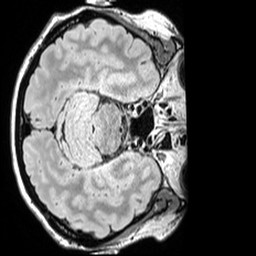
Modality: FLAIR
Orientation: axial
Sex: female